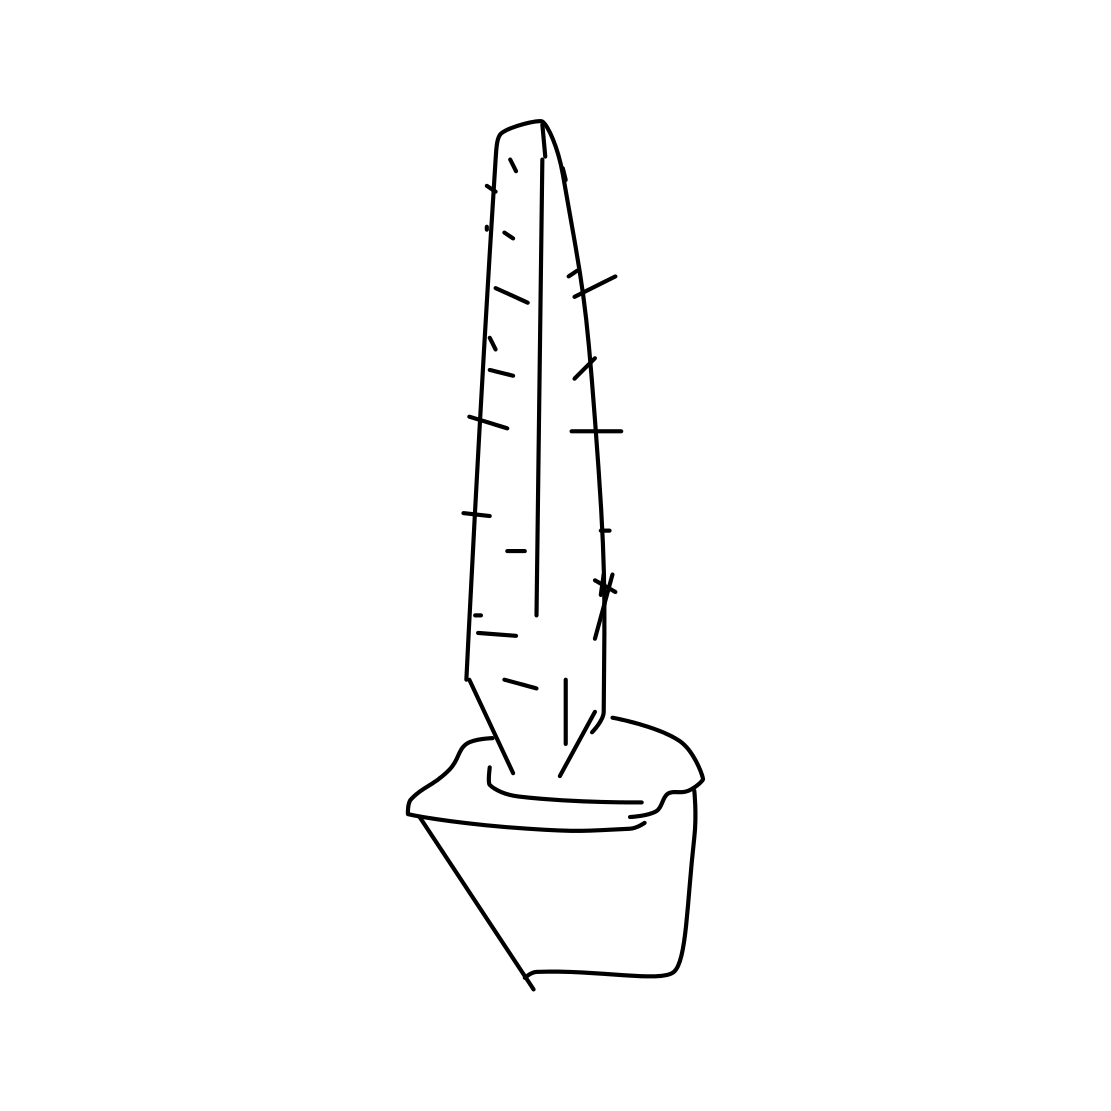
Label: cactus